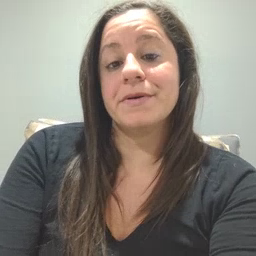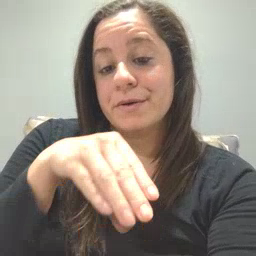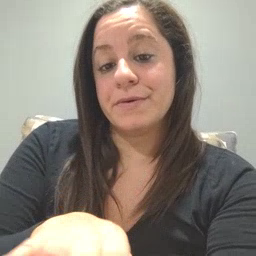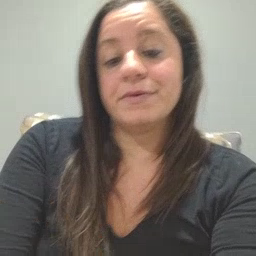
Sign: into